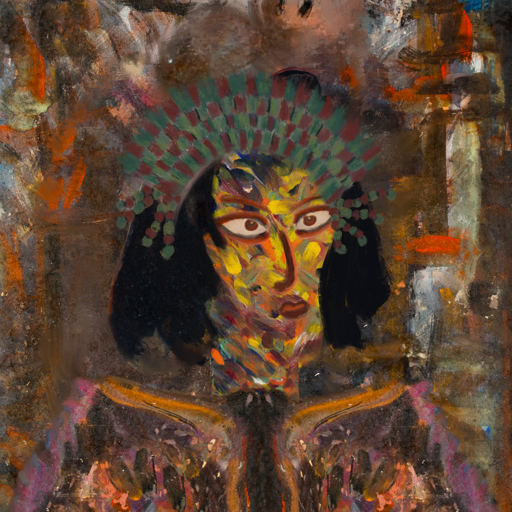
Background: GypsyQueen, Head And Neck Side: An_Impression, Face Side: Roy_Bahadur, Bust: Gypsy_Queen, Hair Side: Mosgoul, Head Accessory: After_Raid_Crown, Second Necklace: Blank, Necklace: Blank, Baby: Blank